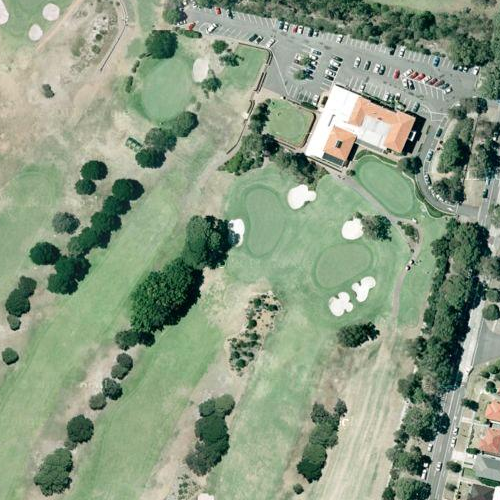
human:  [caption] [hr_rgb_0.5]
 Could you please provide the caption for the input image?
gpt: Some green bushes and white bunkers on the meadow while a road passed by .

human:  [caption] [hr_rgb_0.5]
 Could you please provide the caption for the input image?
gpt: Some green bushes and white bunkers on the meadow with some houses beside .

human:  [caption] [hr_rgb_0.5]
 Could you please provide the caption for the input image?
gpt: A meadow with some green bushes and white bunkers while some houses beside .

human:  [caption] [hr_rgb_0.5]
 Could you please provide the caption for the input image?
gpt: A meadow with some green bushes and white bunkers while a road beside .

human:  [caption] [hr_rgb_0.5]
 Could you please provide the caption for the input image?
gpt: There are some green bushes and white bunkers on the meadow while a road passed by .